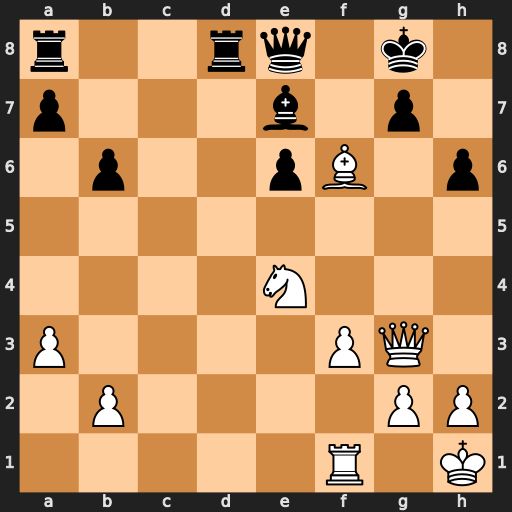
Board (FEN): r2rq1k1/p3b1p1/1p2pB1p/8/4N3/P4PQ1/1P4PP/5R1K
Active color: w
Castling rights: -
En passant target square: -
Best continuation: Qxg7#